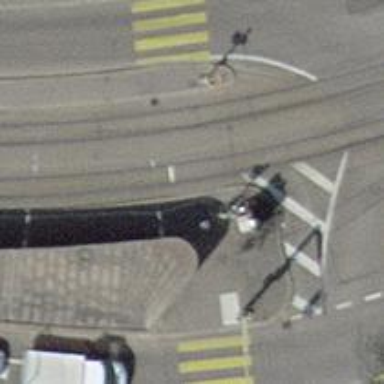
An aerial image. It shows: Tram level crossing on railway.